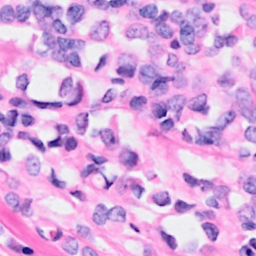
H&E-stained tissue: Breast